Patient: sex F, age 68
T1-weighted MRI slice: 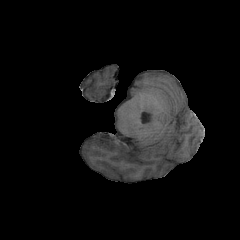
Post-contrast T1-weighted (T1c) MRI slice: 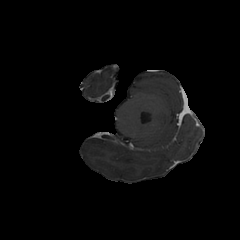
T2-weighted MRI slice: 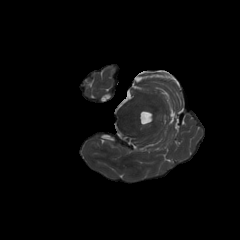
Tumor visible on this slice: no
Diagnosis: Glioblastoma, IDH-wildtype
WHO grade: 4